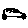
Label: car